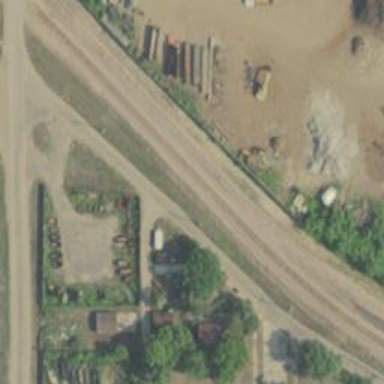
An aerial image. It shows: Railway siding with rails.